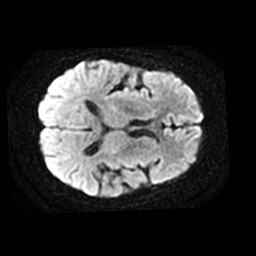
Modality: TRACE
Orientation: axial
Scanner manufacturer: ge
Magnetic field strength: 1.5 T
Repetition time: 8 s
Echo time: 0.0973 s